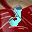
Label: 3